Interaction volume radius: 10 \u00c5
Interaction volume height: 30 \u00c5
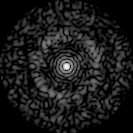
Disorder parameter: 0.8357